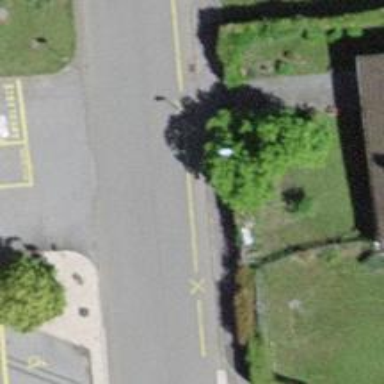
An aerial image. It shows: Public transport stop position.